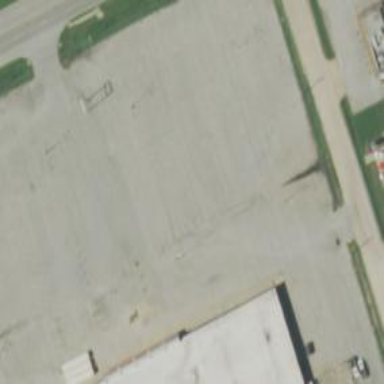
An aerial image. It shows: Parking area with surface.